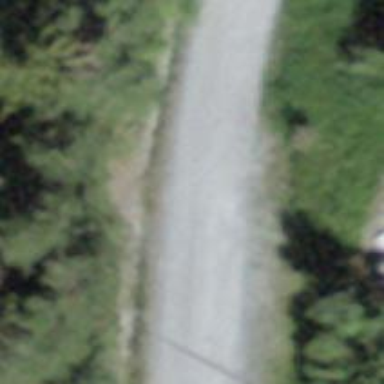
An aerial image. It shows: Ground path.